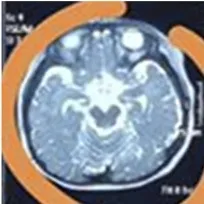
The clinical phenotypes of the patient.cerebellar sulcus widening.
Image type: radiology (mri)